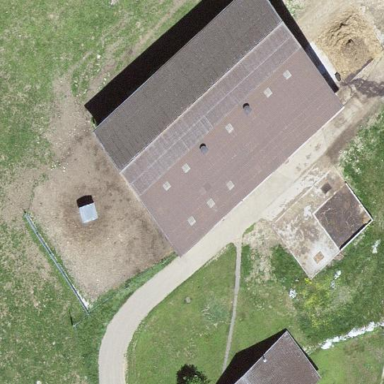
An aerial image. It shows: Rural barn.